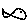
Label: fish